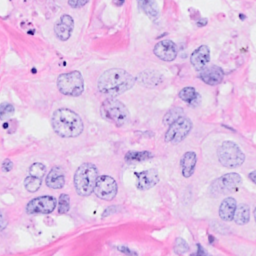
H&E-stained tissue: Breast